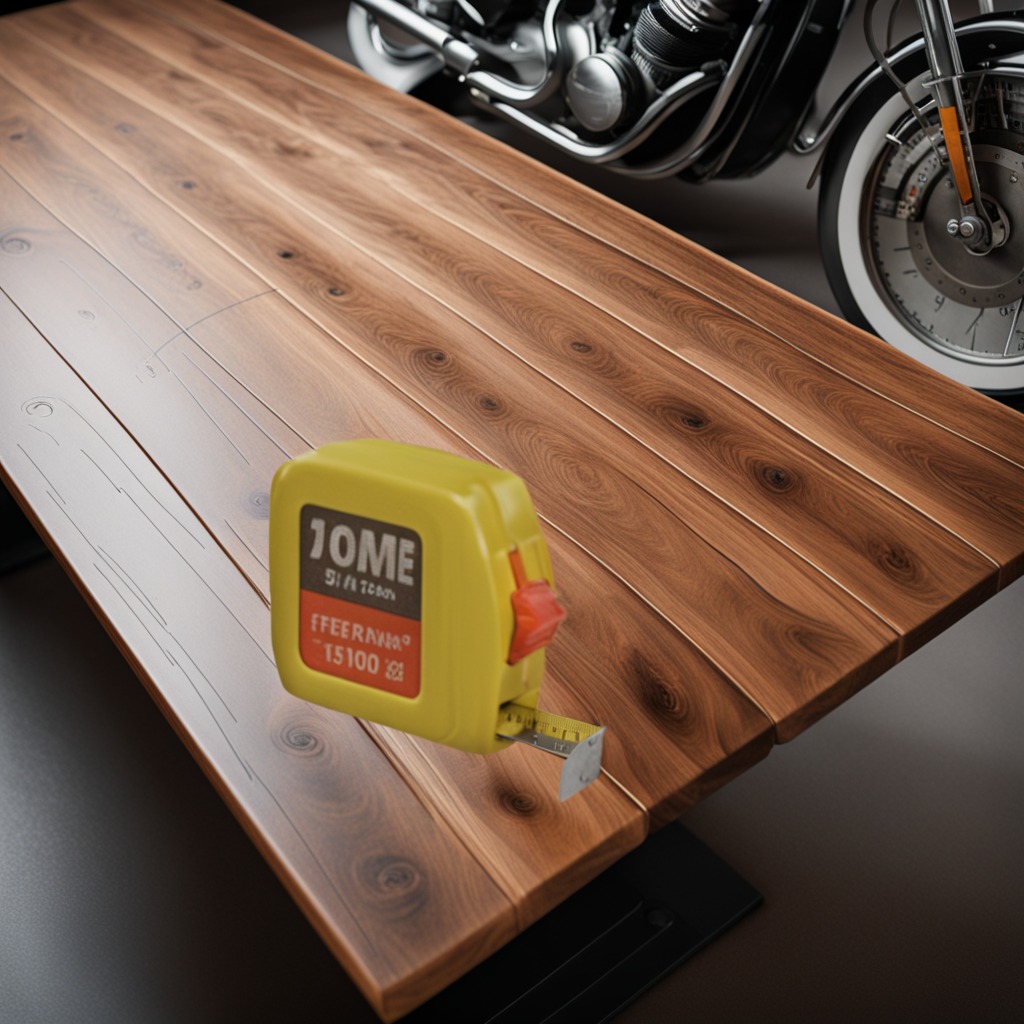
A measuring tape is lying on an oil-spilled wooden table in a vintage motorcycle garage.